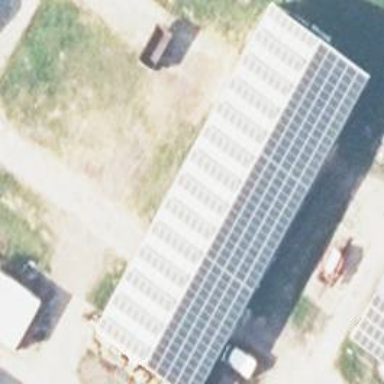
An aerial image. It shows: Stable with small solar photovoltaic panel electricity generator.